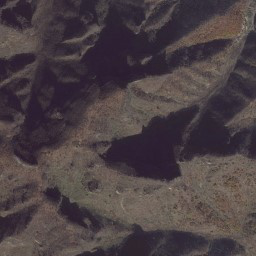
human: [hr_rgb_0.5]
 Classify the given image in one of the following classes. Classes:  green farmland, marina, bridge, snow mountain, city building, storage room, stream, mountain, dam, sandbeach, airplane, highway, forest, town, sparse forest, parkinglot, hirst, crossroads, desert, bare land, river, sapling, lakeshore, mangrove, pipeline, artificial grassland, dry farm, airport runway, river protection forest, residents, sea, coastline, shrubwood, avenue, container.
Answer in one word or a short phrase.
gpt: mountain